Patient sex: F
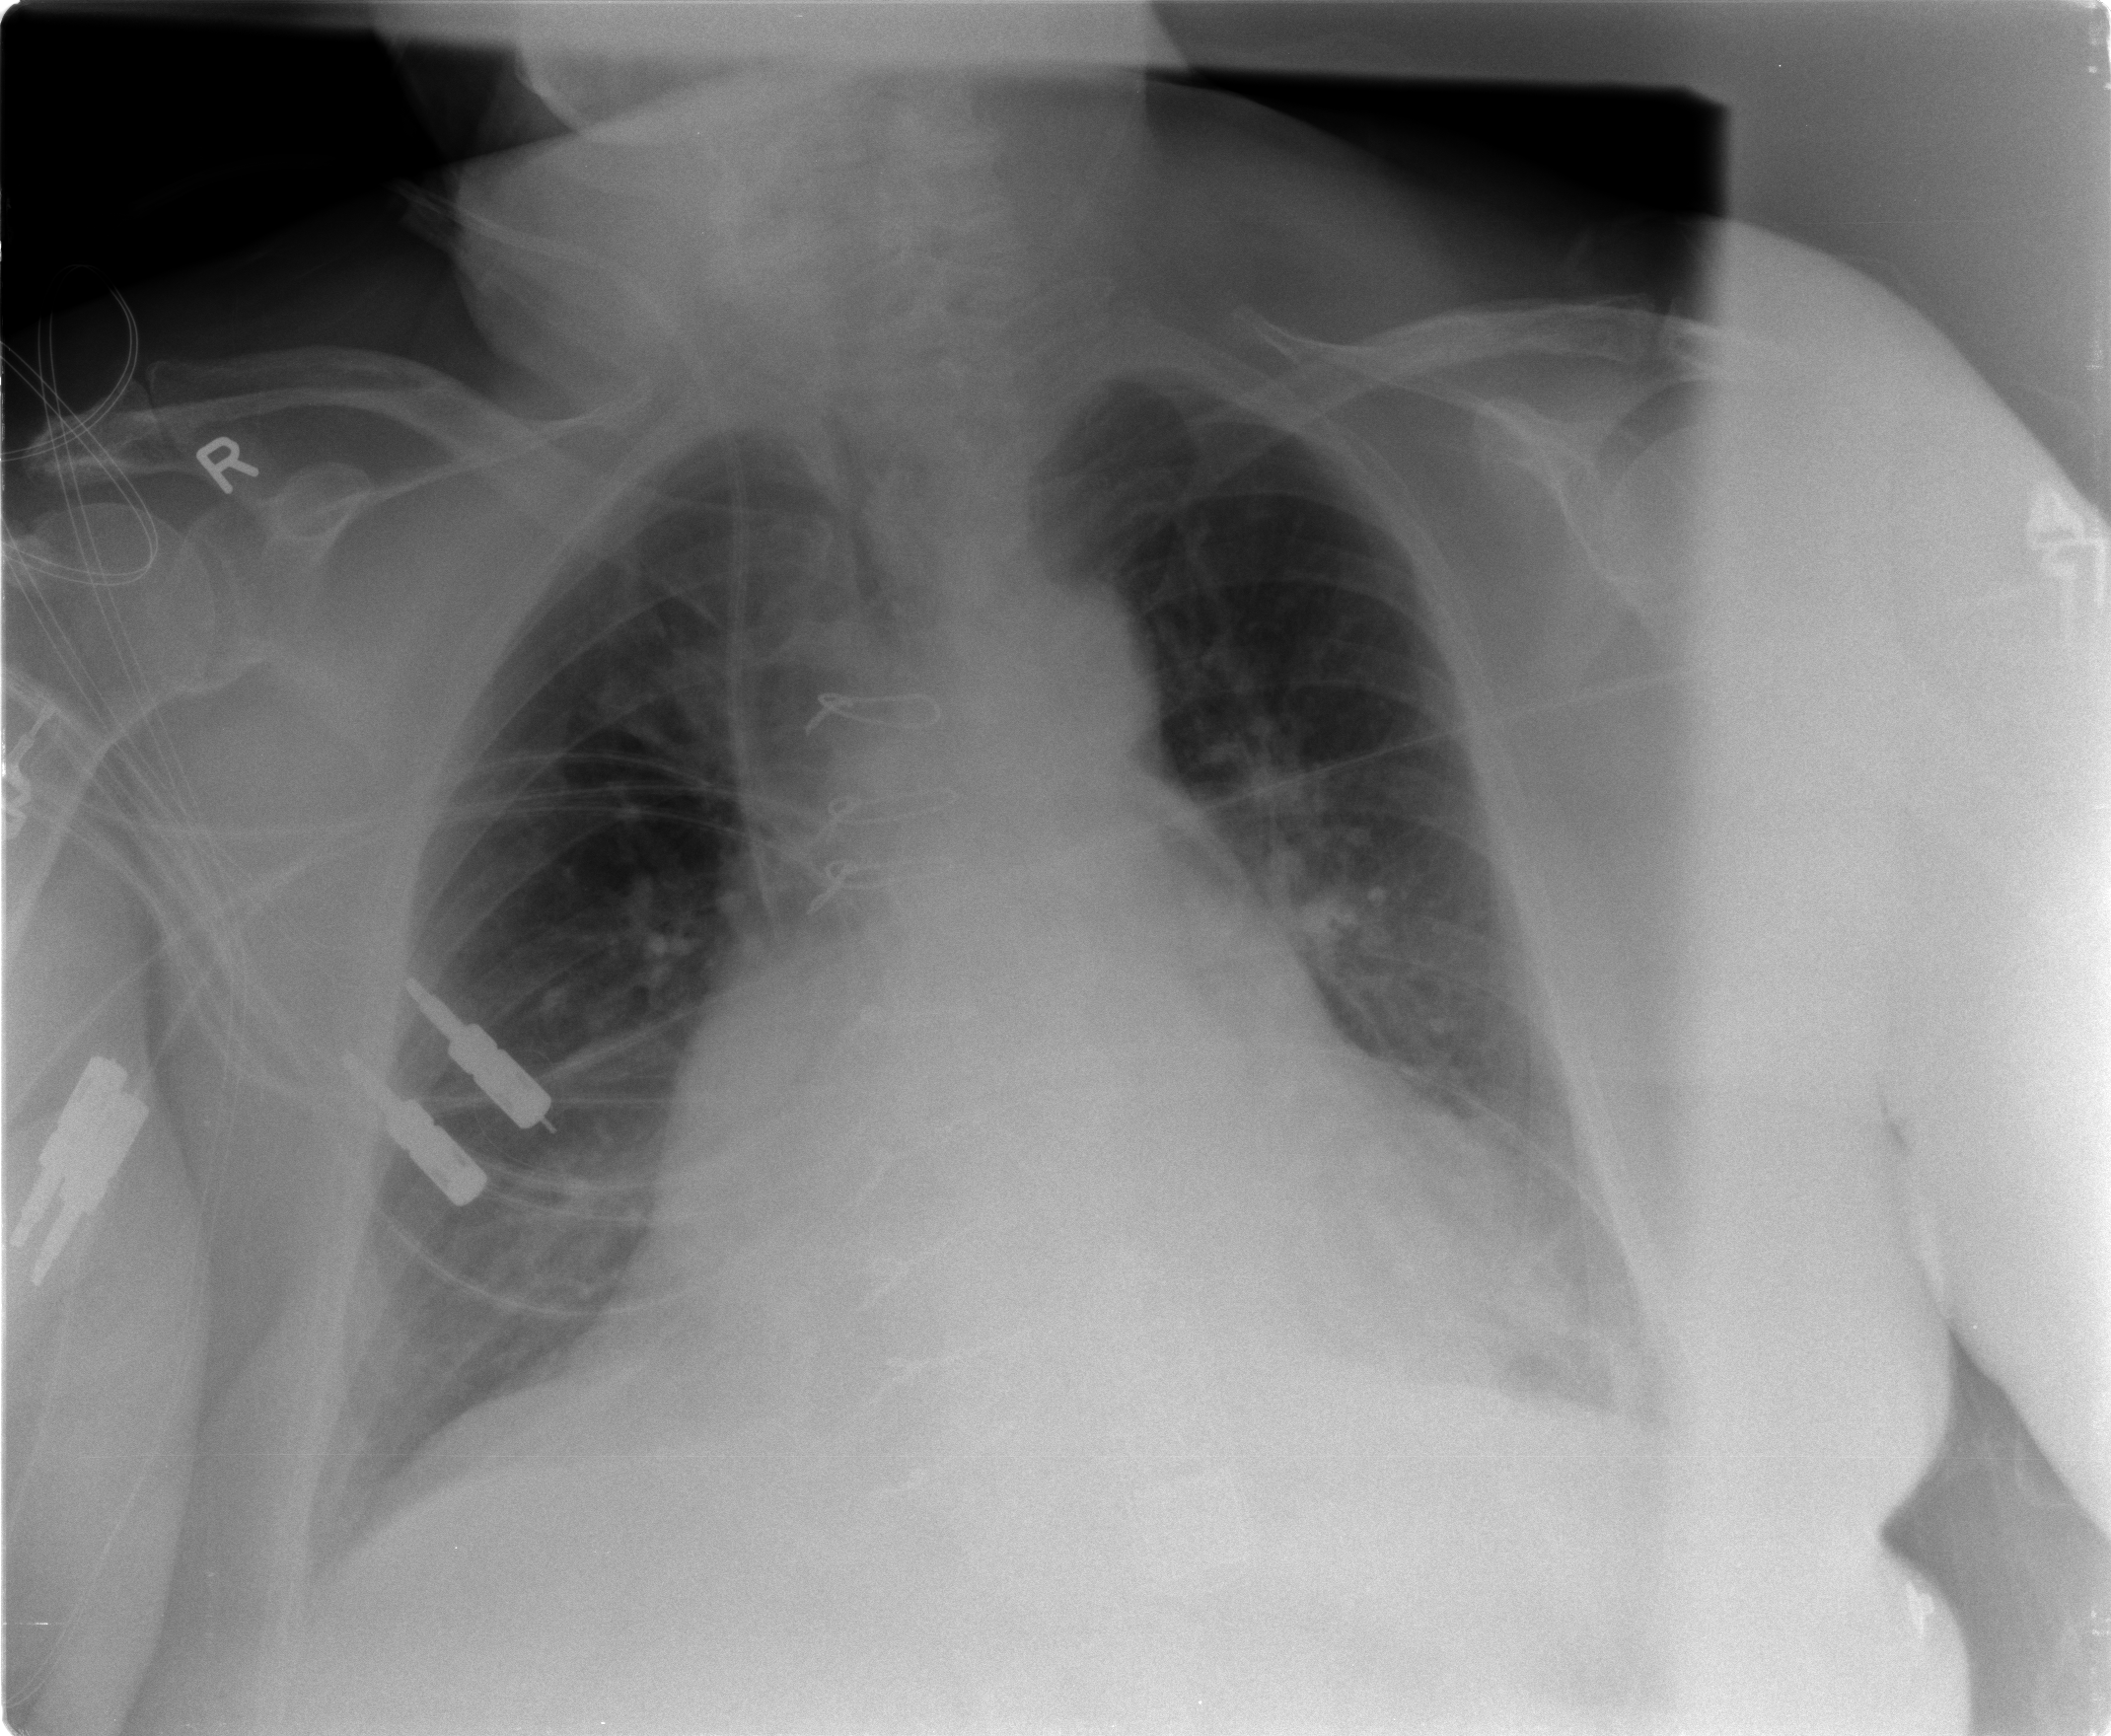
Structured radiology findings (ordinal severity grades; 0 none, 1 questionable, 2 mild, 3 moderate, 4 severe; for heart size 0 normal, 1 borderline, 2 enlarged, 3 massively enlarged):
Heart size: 2
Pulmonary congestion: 2
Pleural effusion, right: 0
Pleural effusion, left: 2
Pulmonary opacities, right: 0
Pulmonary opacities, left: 0
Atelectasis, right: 2
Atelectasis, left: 2